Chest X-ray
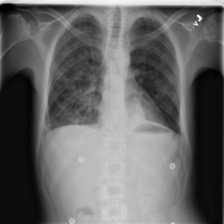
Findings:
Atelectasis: negative
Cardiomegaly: negative
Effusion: negative
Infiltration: negative
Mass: negative
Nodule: negative
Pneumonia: negative
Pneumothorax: negative
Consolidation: negative
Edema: negative
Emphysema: negative
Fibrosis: negative
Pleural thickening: negative
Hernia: negative